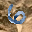
Label: 6